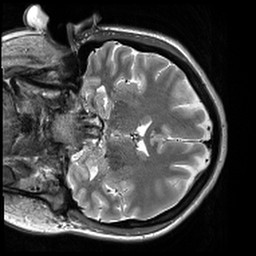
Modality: T2w
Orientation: coronal
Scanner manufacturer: siemens
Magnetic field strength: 3 T
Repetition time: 9.86 s
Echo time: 0.05 s